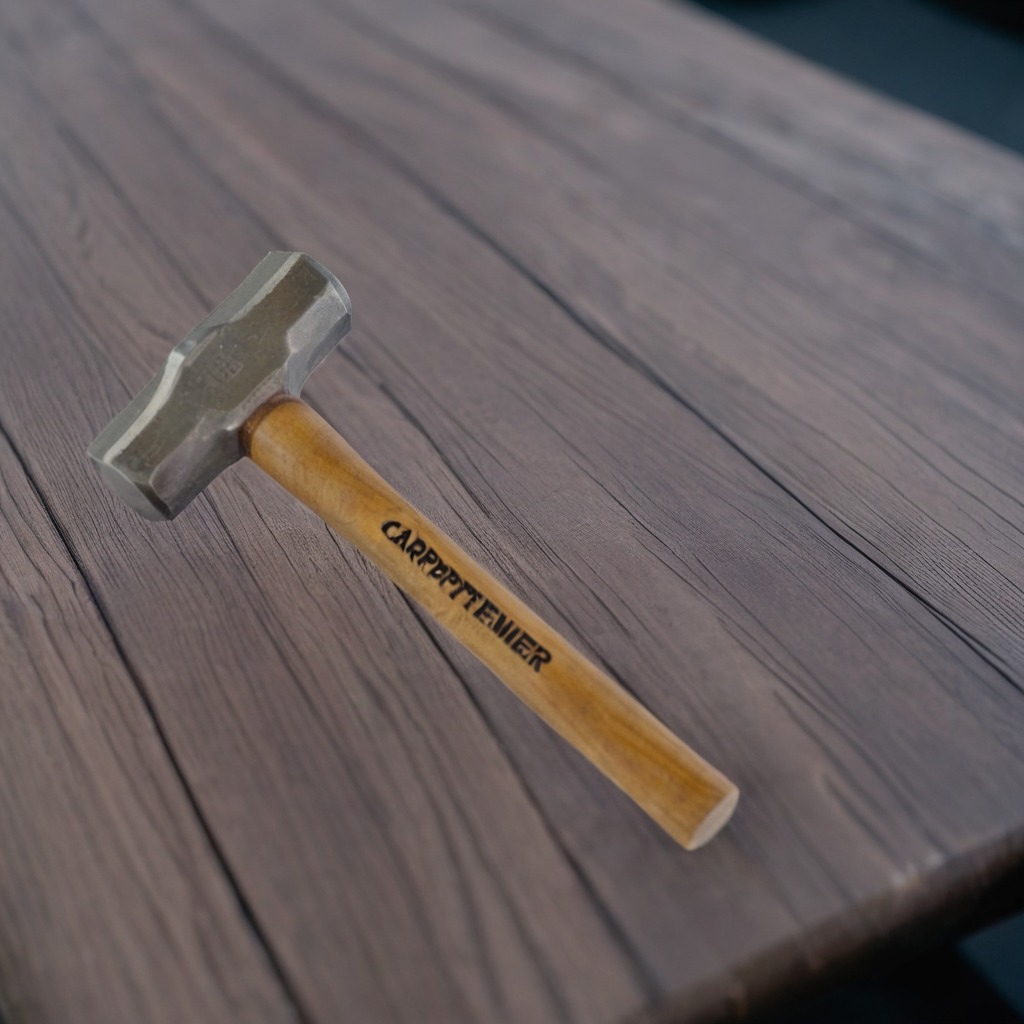
A hammer lies on the old table with faint burn marks in a small garage at twilight.